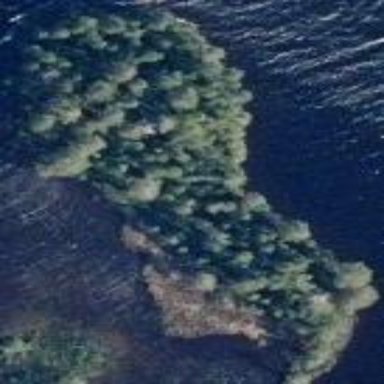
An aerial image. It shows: Image showing island.